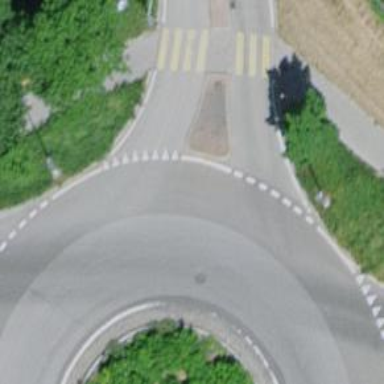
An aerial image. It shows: Secondary road with asphalt surface leading to roundabout junction.